Question: I divide my screen in two parts, one of the parts contain five buttons and another part contain seven ImageView with images. Now I want that ImageView rotate infinite,means, after last image, again images start to come. My XML is
'''
<LinearLayout xmlns:android="http://schemas.android.com/apk/res/android"
xmlns:tools="http://schemas.android.com/tools"
android:layout_width="match_parent"
android:layout_height="match_parent"
android:orientation="horizontal"
android:baselineAligned="true"
tools:context="in.example.splitapp.MainActivity" >
<ScrollView
android:id="@+id/scrollView"
android:layout_height="wrap_content"
android:layout_width="wrap_content"
android:layout_weight="1"
>
<RelativeLayout
android:id="@+id/linearLayout1"
android:orientation="vertical"
android:layout_weight="1"
android:layout_height="fill_parent"
android:layout_width="fill_parent"
android:background="@android:color/holo_green_dark">
<Button android:id="@+id/button1"
android:layout_width="match_parent"
android:layout_height="100dp"
android:layout_centerHorizontal="true"
android:text="DOG"/>
<Button android:id="@+id/button2"
android:layout_width="match_parent"
android:layout_height="100dp"
android:layout_centerHorizontal="true"
android:layout_below="@id/button1"
android:text="CAT"/>
<Button android:id="@+id/button3"
android:layout_width="match_parent"
android:layout_height="100dp"
android:layout_centerHorizontal="true"
android:layout_below="@id/button2"
android:text="COW"/>
<Button android:id="@+id/button4"
android:layout_width="match_parent"
android:layout_height="100dp"
android:layout_centerHorizontal="true"
android:layout_below="@id/button3"
android:text="RAT"/>
<Button android:id="@+id/button5"
android:layout_width="match_parent"
android:layout_height="100dp"
android:layout_centerHorizontal="true"
android:layout_below="@id/button4"
android:text="PARROT"/>
</RelativeLayout>
</ScrollView>
<ScrollView
android:id="@+id/scrollView2"
android:layout_height="wrap_content"
android:layout_width="wrap_content"
android:layout_weight="1"
>
<RelativeLayout
android:id="@+id/linearLayout2"
android:orientation="horizontal"
android:layout_weight="1"
android:layout_height="fill_parent"
android:layout_width="fill_parent"
android:background="@android:color/holo_purple"
>
<ImageView android:id="@+id/imageView1"
android:layout_width="match_parent"
android:layout_height="100dp"
android:layout_centerHorizontal="true"
android:background="@drawable/dog"
android:text="DOG"/>
<ImageView android:id="@+id/imageView2"
android:layout_width="match_parent"
android:layout_height="100dp"
android:layout_centerHorizontal="true"
android:layout_below="@id/imageView1"
android:background="@drawable/cat"
android:text="CAT"/>
<ImageView android:id="@+id/imageView3"
android:layout_width="match_parent"
android:layout_height="100dp"
android:layout_centerHorizontal="true"
android:layout_below="@id/imageView2"
android:background="@drawable/cow"
android:text="COW"/>
<ImageView android:id="@+id/imageView4"
android:layout_width="match_parent"
android:layout_height="100dp"
android:layout_centerHorizontal="true"
android:layout_below="@id/imageView3"
android:background="@drawable/rat"
android:text="RAT"/>
<ImageView android:id="@+id/imageView5"
android:layout_width="match_parent"
android:layout_height="100dp"
android:layout_centerHorizontal="true"
android:layout_below="@id/imageView4"
android:background="@drawable/parrot"
android:text="PARROT"/>
<ImageView android:id="@+id/imageView6"
android:layout_width="match_parent"
android:layout_height="100dp"
android:layout_centerHorizontal="true"
android:layout_below="@id/imageView5"
android:background="@drawable/horse"
android:text="HORSE"/>
<ImageView android:id="@+id/imageView7"
android:layout_width="match_parent"
android:layout_height="100dp"
android:layout_centerHorizontal="true"
android:layout_below="@id/imageView6"
android:background="@drawable/fish"
android:text="FISH"/>
</RelativeLayout>
</ScrollView>
</LinearLayout>
'''

I want that ImageView side scrolling infinite means these five images repeated always.
This is my MainActivity:
'''
public class MainActivity extends Activity implements OnScrollListener {
List<String> animalNameList = new ArrayList<String>();
ArrayList<Integer> animalImageList = new ArrayList<Integer>();
ImageAdapter imageAdapter;
NameAdapter nameAdapter = null;;
boolean flag = false;
ListView listView;
ListView listView1;
ListView upperListView;
RelativeLayout parentLayout;
LinearLayout childLayout;
int index = 0;
UpdateAdapter updateAdapter = null;
ArrayList<DataSplit> array = new ArrayList<DataSplit>();
@Override
protected void onCreate(Bundle savedInstanceState) {
super.onCreate(savedInstanceState);
setContentView(R.layout.activity_main);
animalNameList.add("CAT");
animalNameList.add("DOG");
animalNameList.add("COW");
animalNameList.add("RAT");
animalNameList.add("PARROT");
animalNameList.add("HORSE");
animalNameList.add("FISH");
animalImageList.add(R.drawable.horse);
animalImageList.add(R.drawable.parrot);
animalImageList.add(R.drawable.fish);
animalImageList.add(R.drawable.rat);
animalImageList.add(R.drawable.dog);
animalImageList.add(R.drawable.cat);
animalImageList.add(R.drawable.cow);
parentLayout = (RelativeLayout)findViewById(R.id.parentRelative);
childLayout = (LinearLayout)findViewById(R.id.childLinearLayout);
nameAdapter = new NameAdapter(MainActivity.this,
-1, animalNameList);
listView = (ListView)findViewById(R.id.listView1);
listView.setAdapter(nameAdapter);
imageAdapter = new ImageAdapter(MainActivity.this, -1, animalImageList);
listView1 = (ListView)findViewById(R.id.listView2);
CircularListAdapter circularAdapter = new CircularListAdapter(imageAdapter);
listView1.setDivider(null);
listView1.setAdapter(circularAdapter);
listView1.setOnScrollListener(this);
upperListView = (ListView)findViewById(R.id.upperListView);
listView.setOnScrollListener(new OnScrollListener() {
@Override
public void onScrollStateChanged(AbsListView view, int scrollState) {
// TODO Auto-generated method stub
}
@Override
public void onScroll(AbsListView view, int firstVisibleItem,
int visibleItemCount, int totalItemCount) {
// TODO Auto-generated method stub
if(flag)
{
}
}
});
}
class NameAdapter extends BaseAdapter {
private List<String> animalName;
private Activity context;
public NameAdapter(Activity context, int textViewResourceId,
List<String> animalName) {
super();
this.animalName = animalName;
this.context = context;
}
@Override
public View getView(int position, View convertView, ViewGroup parent) {
if (convertView == null) {
LayoutInflater inflater=context.getLayoutInflater();
convertView = inflater.inflate(R.layout.animalname, parent, false);
Button button=(Button)convertView.findViewById(R.id.button);
button.setId(position);
button.setText(animalName.get(position));
}
return convertView;
}
public int getCount()
{
int size = animalName.size();
return size;
}
@Override
public Object getItem(int position) {
// TODO Auto-generated method stub
return null;
}
@Override
public long getItemId(int position) {
// TODO Auto-generated method stub
return 0;
}
}
class ImageAdapter extends ArrayAdapter<Integer> {
private ArrayList<Integer> animalImage;
private Activity context;
public ImageAdapter(Activity context, int textViewResourceId,
ArrayList<Integer> animalImage) {
super(context, textViewResourceId);
this.animalImage = animalImage;
this.context = context;
}
@Override
public View getView(int position, View convertView, ViewGroup parent) {
View view = convertView;
if(view == null) {
view = new View(MainActivity.this);
}
view.setId(position);
//view.setBackgroundResource(animalImage[position]);
view.setBackgroundResource(animalImage.get(position));
return view;
}
public int getCount()
{
int size = animalImage.size();
return size;
}
}
@Override
public void onScrollStateChanged(AbsListView view, int scrollState) {
int childInt = view.getChildAt(0).getId();
//String img1Text = this.getResources().getResourceEntryName(animalImage[childInt]);
String img1Text = this.getResources().getResourceEntryName(animalImageList.get(childInt));
//String buttonText = animalName[index];
String buttonText = animalNameList.get(index);
if(img1Text.equalsIgnoreCase(buttonText))
{
final String name = animalNameList.get(index);
int image = animalImageList.get(childInt);
DataSplit data = new DataSplit();
data.setAnimalName(name);
data.setAnimalImage(image);
array.add(data);
index++;
flag = true;
if(array.size() == 1)
{
updateAdapter = new UpdateAdapter(MainActivity.this,-1,array);
upperListView.setAdapter(updateAdapter);
upperListView.setVisibility(View.VISIBLE);
}
else
{
updateAdapter.notifyDataSetChanged();
}
listView.post(new Runnable() {
@Override
public void run() {
animalNameList.remove(name);
nameAdapter.notifyDataSetChanged();
}
});
}
}
@Override
public void onScroll(AbsListView view, int firstVisibleItem,
int visibleItemCount, int totalItemCount) {
}
class UpdateAdapter extends ArrayAdapter<Integer> {
ArrayList<DataSplit> dataSplit;
private Activity context;
public UpdateAdapter(Activity context, int textViewResourceId,
ArrayList<DataSplit> dataSplit) {
super(context, textViewResourceId);
this.dataSplit = dataSplit;
this.context = context;
}
@Override
public View getView(int position, View convertView, ViewGroup parent) {
if (convertView == null) {
LayoutInflater inflater=context.getLayoutInflater();
convertView = inflater.inflate(R.layout.addeddata, parent, false);
Button button=(Button)convertView.findViewById(R.id.button);
ImageView imageView=(ImageView)convertView.findViewById(R.id.imageView);
String animalName = dataSplit.get(position).getAnimalName();
int imageName = dataSplit.get(position).getAnimalImage();
button.setText(dataSplit.get(position).getAnimalName());
imageView.setBackgroundResource(dataSplit.get(position).getAnimalImage());
}
return convertView;
}
public int getCount()
{
int size = dataSplit.size();
return size;
}
}
'''
}
I created activity_main.xml which contains a parent RelativeLayout and under this a ListView named upperListView and initially set visibility gone. Below this I created a LinearLayout and for this I created two ListView for Name DataSet and Image DataSet. When data matches I create a UpdateAdapter in which I use addeddata.xml, in which a button and ImageView created and when it is a successful match then hidden list view visibility becomes Visible and this "addeddata.xml" loaded in listview. This I perform. It will work perfectly.But when first matches,i.e, CAT name match with the Cat image, data is not deleted from both of listview and CAT name again shown in below the new ListView.
How to manage to complete matches if the application crashes.
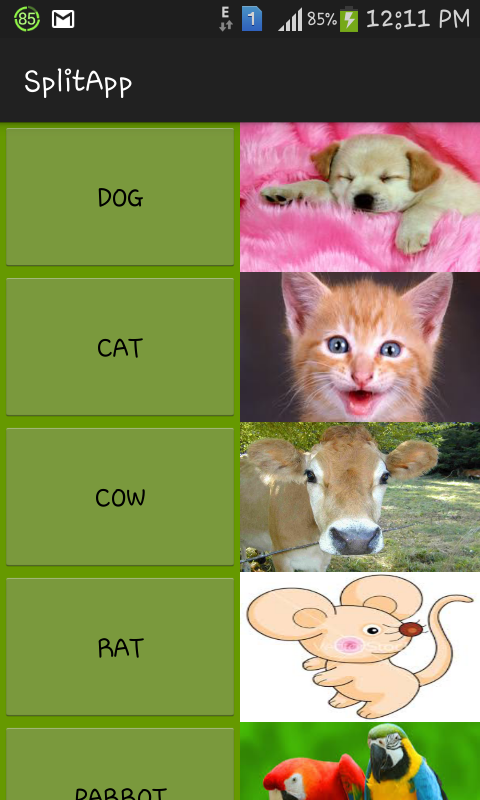
Answer: After spend couple of days I found the perfect solution for my question. I dynamically created the ImageView and also the ListView. Image data are populating in the ListView. After matching the text with right Image, I take that ImageView from the List and set in dynamically created ImageView. Following is my code.
'''
public class MainActivity extends Activity implements OnScrollChangedListener, OnScrollListener{
int index = 0;
ImageView imageView1;
List<Integer> spectrum = new ArrayList<Integer>();
String[] animalName;
ImageView[] imageArray;
Button[] buttonArray;
ListView listView;
SpectrumAdapter spectrumAdapter;
ListView animalImage;
@Override
protected void onCreate(Bundle savedInstanceState) {
super.onCreate(savedInstanceState);
setContentView(R.layout.main);
animalName = new String[]{"CAT","DOG","COW","RAT","PARROT","HORSE","FISH"};
imageArray = new ImageView[animalName.length];
buttonArray = new Button[animalName.length];
LinearLayout inner1 = (LinearLayout)findViewById(R.id.innerLayout1);
LinearLayout inner2 = (LinearLayout)findViewById(R.id.innerLayout2);
ListView animalList = (ListView)findViewById(R.id.animalList);
NameAdapter nameAdapter = new NameAdapter(MainActivity.this,
-1, animalName);
animalList.setAdapter(nameAdapter);
for(int i=0;i<animalName.length;i++)
{
ImageView imageView = new ImageView(this);
imageView.setId(i);
RelativeLayout.LayoutParams params1 = new RelativeLayout.LayoutParams(
LinearLayout.LayoutParams.MATCH_PARENT,150);
imageView.setTag(i);
imageView.setLayoutParams(params1);
imageView.setVisibility(View.GONE);
imageArray[i] = imageView;
inner1.addView(imageView);
}
ListView listView = new ListView(this);
LinearLayout.LayoutParams param = new LinearLayout.LayoutParams(LinearLayout.LayoutParams.WRAP_CONTENT, LinearLayout.LayoutParams.WRAP_CONTENT);
listView.setLayoutParams(param);
inner2.addView(listView);
spectrum.add(R.drawable.horse);
spectrum.add(R.drawable.rat);
spectrum.add(R.drawable.cow);
spectrum.add(R.drawable.dog);
spectrum.add(R.drawable.fish);
spectrum.add(R.drawable.parrot);
spectrum.add(R.drawable.cat);
spectrumAdapter = new SpectrumAdapter(MainActivity.this,
-1, spectrum);
CircularListAdapter circularAdapter = new CircularListAdapter(spectrumAdapter);
listView.setAdapter(circularAdapter);
listView.setOnScrollListener(this);
}
class NameAdapter extends BaseAdapter {
private String[] animalName;
private Activity context;
public NameAdapter(Activity context, int textViewResourceId,
String[] animalName) {
super();
this.animalName = animalName;
this.context = context;
}
@Override
public View getView(int position, View convertView, ViewGroup parent) {
if (convertView == null) {
LayoutInflater inflater=context.getLayoutInflater();
convertView = inflater.inflate(R.layout.animalname, parent, false);
}
Button button=(Button)convertView.findViewById(R.id.button);
button.setText(animalName[position]);
return convertView;
}
public int getCount()
{
int size = animalName.length;
return size;
}
@Override
public Object getItem(int position) {
// TODO Auto-generated method stub
return null;
}
@Override
public long getItemId(int position) {
// TODO Auto-generated method stub
return 0;
}
}
class SpectrumAdapter extends ArrayAdapter<Integer> {
private List<Integer> spectrum;
public SpectrumAdapter(Context context, int textViewResourceId,
List<Integer> spectrum) {
super(context, textViewResourceId, spectrum);
this.spectrum = spectrum;
}
@Override
public View getView(int position, View convertView, ViewGroup parent) {
View view = convertView;
if(view == null) {
view = new View(MainActivity.this);
}
view.setId(position);
view.setBackgroundResource(spectrum.get(position));
return view;
}
public int getCount()
{
int size = spectrum.size();
return size;
}
}
@Override
public void onScrollChanged() {
// TODO Auto-generated method stub
}
@Override
public void onScroll(AbsListView view, int firstVisibleItem,
int visibleItemCount, int totalItemCount) {
}
@Override
public void onScrollStateChanged(AbsListView view, int scrollState) {
// TODO Auto-generated method stub
int childInt = view.getChildAt(0).getId();
String img1Text = this.getResources().getResourceEntryName(spectrum.get(childInt));
String bb = animalName[index];
if(bb.equalsIgnoreCase(img1Text))
{
ImageView img = imageArray[index];
img.setBackgroundResource(spectrum.get(childInt));
img.setVisibility(View.VISIBLE);
index++;
}
else
{
}
}
}
'''
This is the perfect solution for the question. Thanks all for the suggestion.